The image is a 2-D grayscale rendering of a rotating-machine vibration signal (signal-to-image). Determine the machine's mechanical condition. Answer with exactly one of: normal, misalignment, unbalance, looseness.
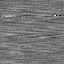
Answer: unbalance